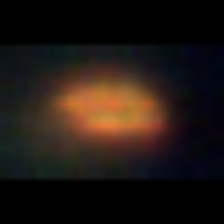
Taxon: Unknown_phyto
Group: Unknown